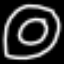
Label: donut